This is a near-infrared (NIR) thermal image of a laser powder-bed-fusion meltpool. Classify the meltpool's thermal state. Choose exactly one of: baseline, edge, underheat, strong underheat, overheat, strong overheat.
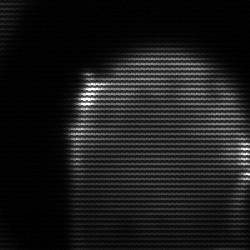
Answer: edge